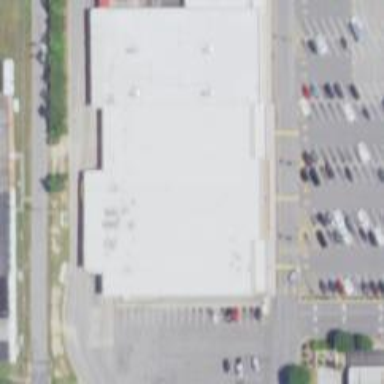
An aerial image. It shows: Supermarket.